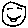
Label: smiley face